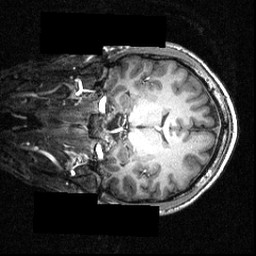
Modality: T1w
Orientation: coronal
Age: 21
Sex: male
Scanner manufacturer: siemens
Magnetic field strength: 3.951 T
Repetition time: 1.5 s
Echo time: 0.00335 s